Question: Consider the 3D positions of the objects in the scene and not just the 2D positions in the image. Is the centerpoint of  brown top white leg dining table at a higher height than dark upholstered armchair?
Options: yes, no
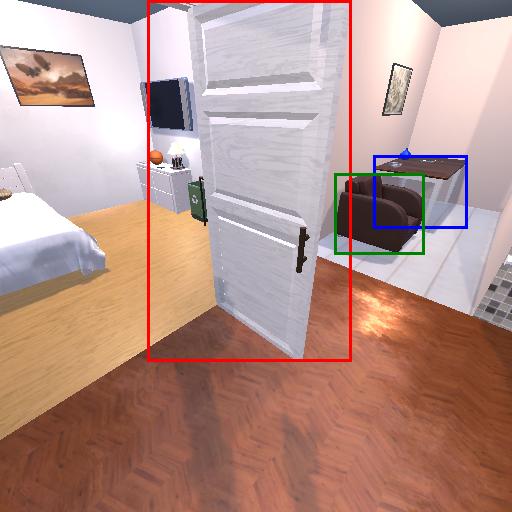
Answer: yes